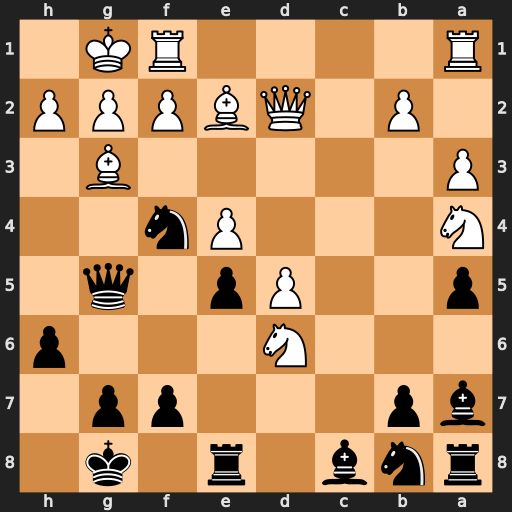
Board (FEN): rnb1r1k1/bp3pp1/3N3p/p2Pp1q1/N3Pn2/P5B1/1P1QBPPP/R4RK1
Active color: b
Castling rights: -
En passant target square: -
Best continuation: Nh3+ gxh3 Qxd2